Question: In my app, I am loading a google docs url in webview and displaying that webview as part of a Alert dialog. Following is the code which I am using:
'''
AlertDialog.Builder alert = new AlertDialog.Builder(
MockExamActivity.this);
alert.setTitle(R.string.writing_title);
WebView wv = new WebView(MockExamActivity.this);
wv.getSettings().setJavaScriptEnabled(true);
wv.loadUrl("https://docs.google.com/file/d/string/edit?usp=sharing");
wv.setWebViewClient(new WebViewClient() {
@Override
public boolean shouldOverrideUrlLoading(WebView view,
String url) {
view.loadUrl(url);
return true;
}
});
alert.setNegativeButton("Close",
new DialogInterface.OnClickListener() {
@Override
public void onClick(DialogInterface dialog, int id) {
}
});
Dialog d = alert.setView(wv).create();
d.show();
WindowManager.LayoutParams lp = new WindowManager.LayoutParams();
lp.copyFrom(d.getWindow().getAttributes());
lp.width = WindowManager.LayoutParams.FILL_PARENT;
lp.height = WindowManager.LayoutParams.FILL_PARENT;
d.getWindow().setAttributes(lp);
'''
But what I see is:

Any idea, how can make the dialog take the full screen space?
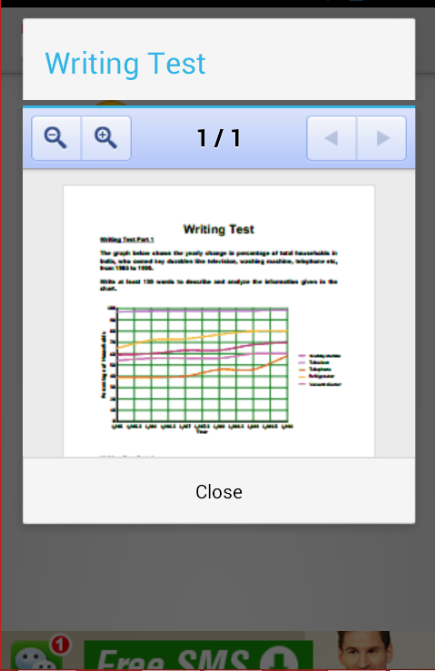
Answer: You can use a custom dialog and set a non dialog theme to the same such as 'android.R.style.Theme' or 'android.R.style.Theme_Light'.
'''
Dialog dialog=new Dialog(ActivityName.this,android.R.style.Theme);
'''
<URL>